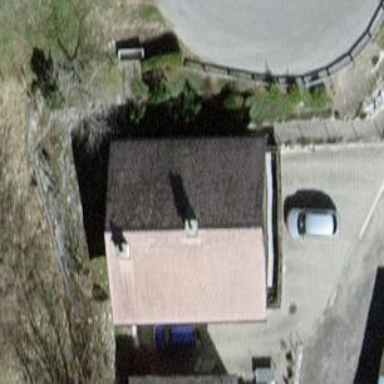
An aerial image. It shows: Simple and straightforward house.